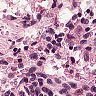
Metastatic tissue present: no